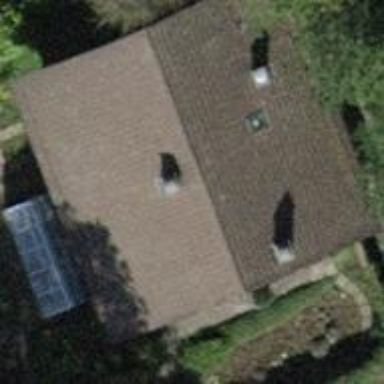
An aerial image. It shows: Building with tile roof.